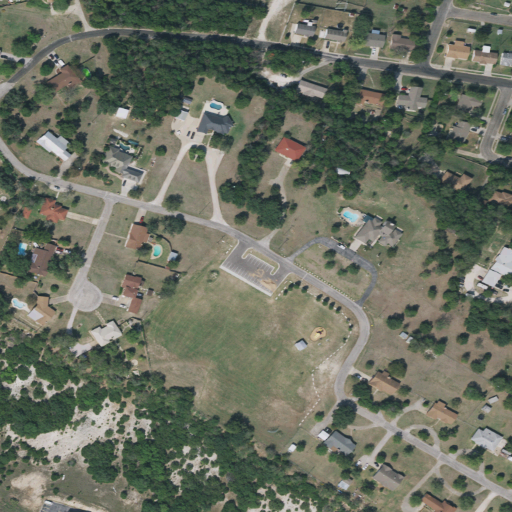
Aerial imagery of cape in Texas named Copperas Point containing open development, low intensity development, shrub, medium intensity development, grassland, high intensity development, and deciduous forest